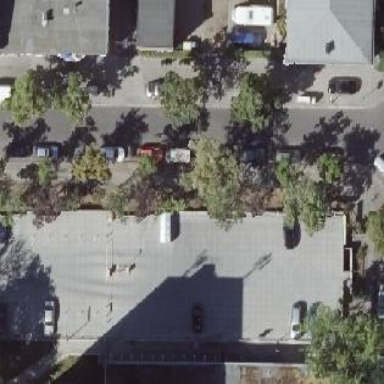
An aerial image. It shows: Building with rooftop parking.